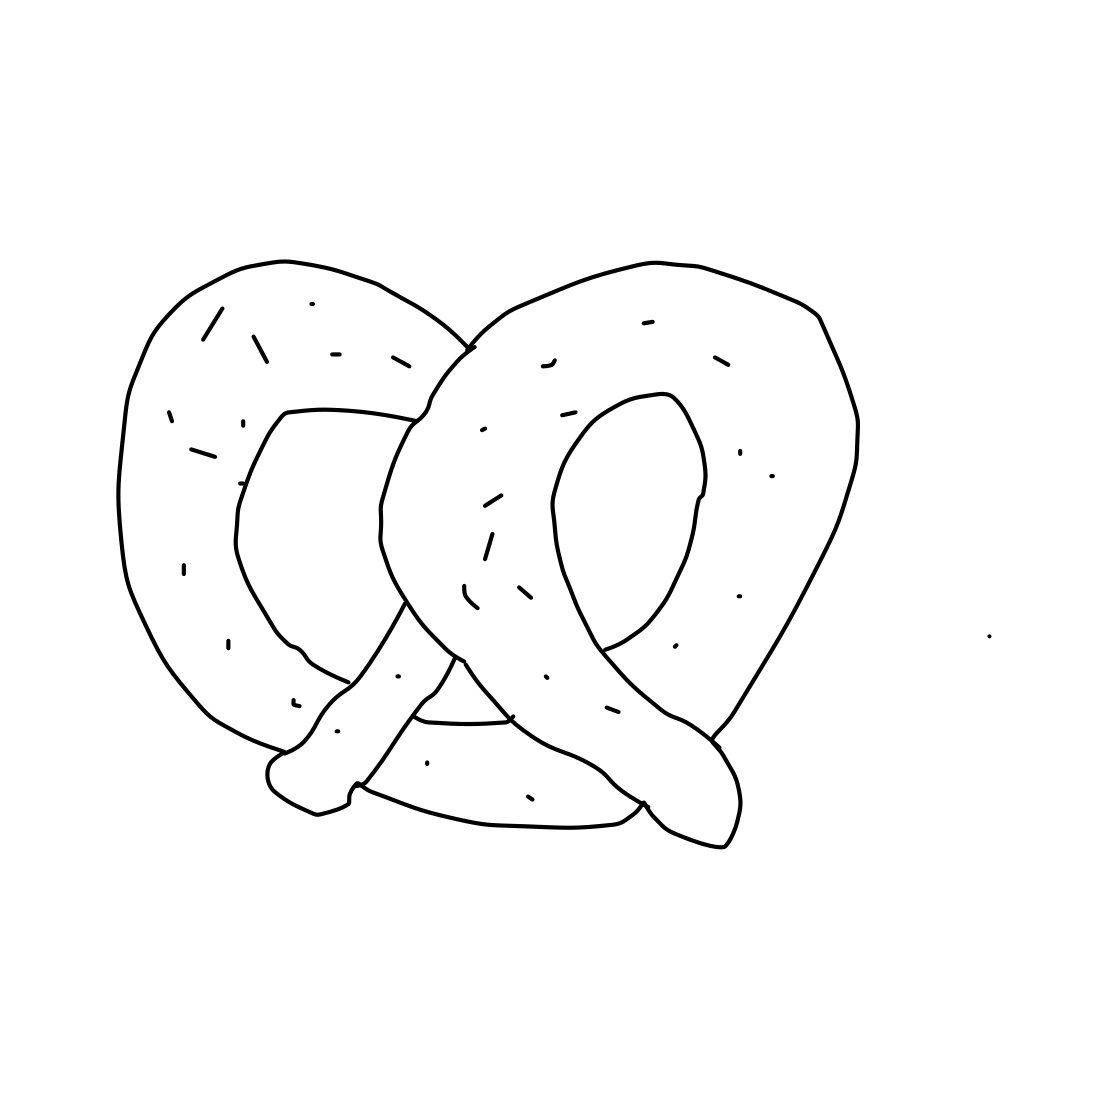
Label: pretzel